Chest X-ray:
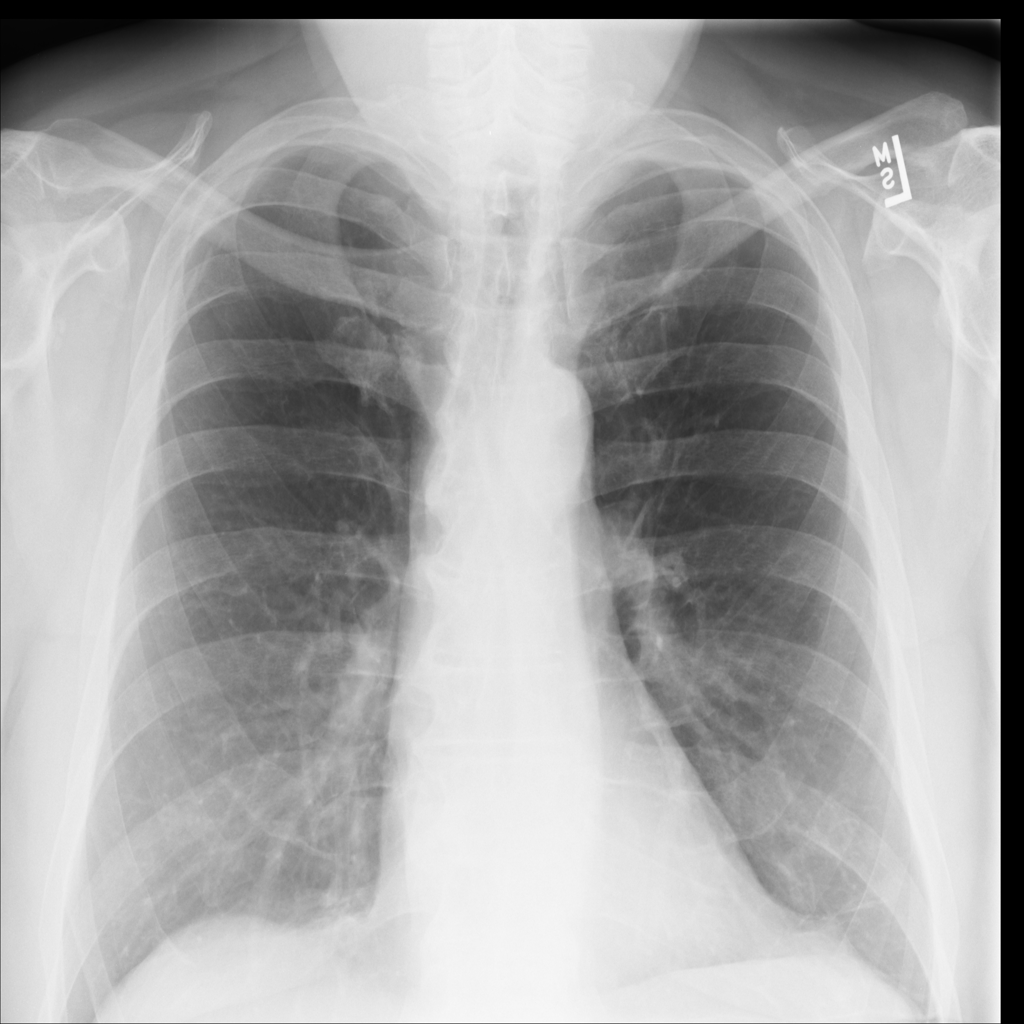
Findings: Fibrosis
No abnormal finding: no